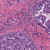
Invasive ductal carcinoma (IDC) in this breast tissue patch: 1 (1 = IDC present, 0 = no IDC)